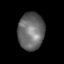
Tissue: skin
Cell type: Epithelial cells
Senescence score: 0.2835
Nuclear area (px): 960
Mean DAPI intensity: 104.819